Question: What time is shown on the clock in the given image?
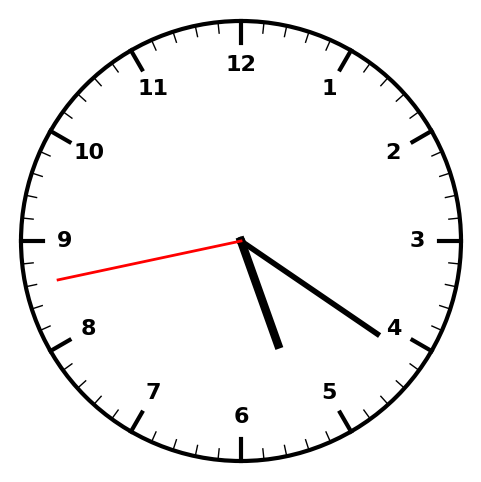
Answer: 05:20:43